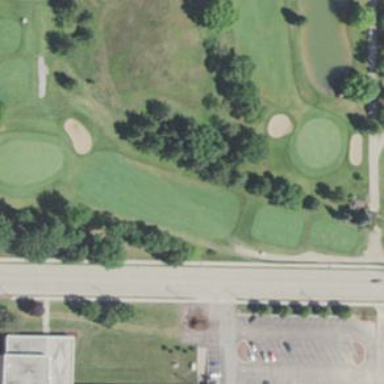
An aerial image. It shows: Golf fairway surrounded by grass.